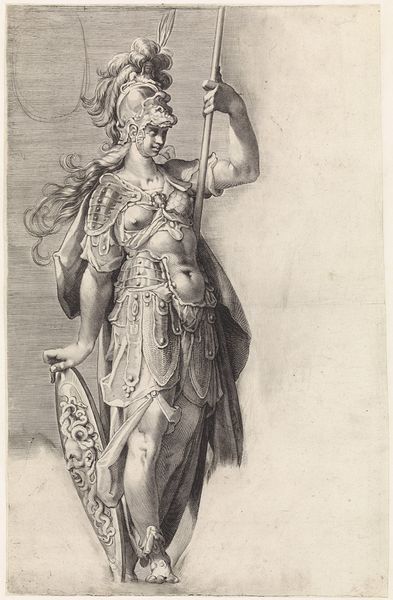
Titel: Minerva
Künstler: Jan Harmensz. Muller
Standort: Amsterdam
Institution: Rijksmuseum
Schlagwörter: krieg, göttin, griechisch, speer